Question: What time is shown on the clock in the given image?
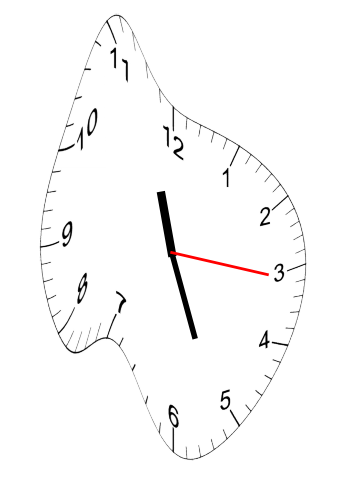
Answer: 11:26:16